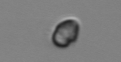
Label: Heterocapsa_rotundata